Question: Count the number of objects in the diagram.
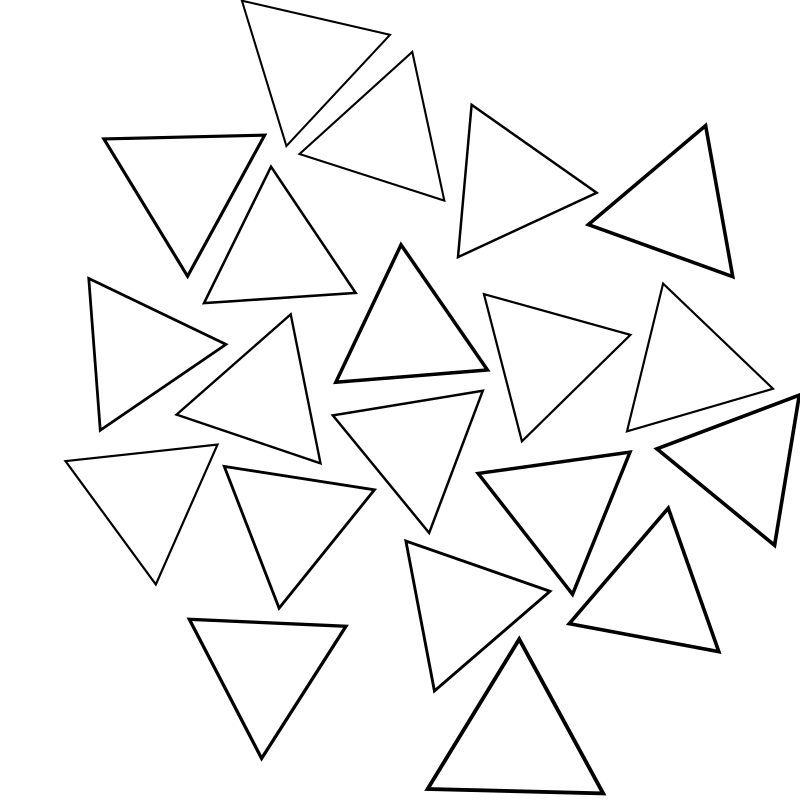
Answer: 20